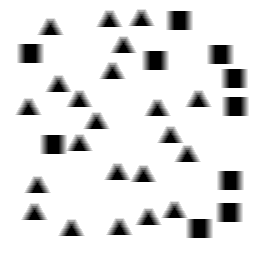
Squares: 10
Triangles: 22
Stars: 0
Total shapes: 32